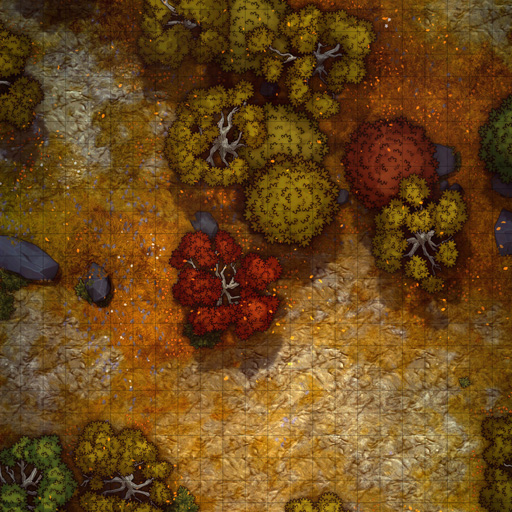
A D&D Grid Map forest (Mountain Forest Map)